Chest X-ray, AP view. Patient: 9 years old, sex F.
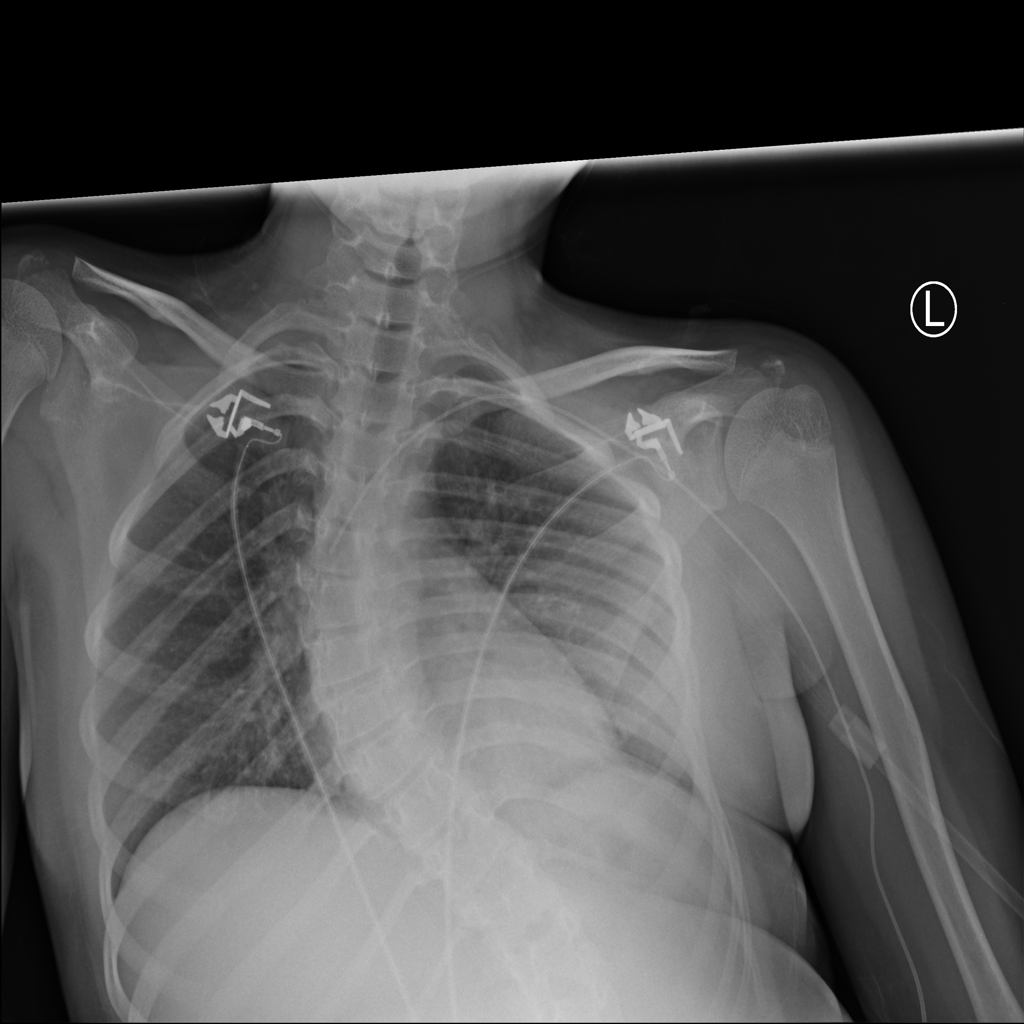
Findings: No Finding